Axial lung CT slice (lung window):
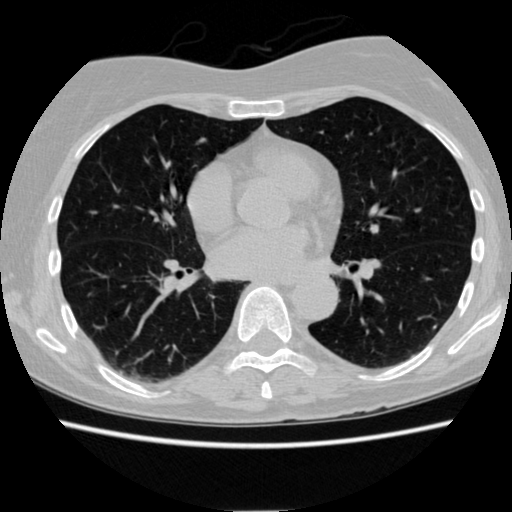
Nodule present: yes
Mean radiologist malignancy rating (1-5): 1